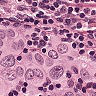
Metastatic tissue present: yes